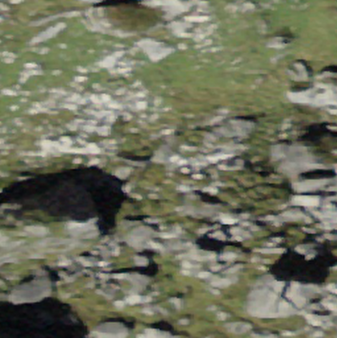
Label: bouldering_area